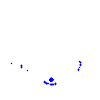
Particle: kaon